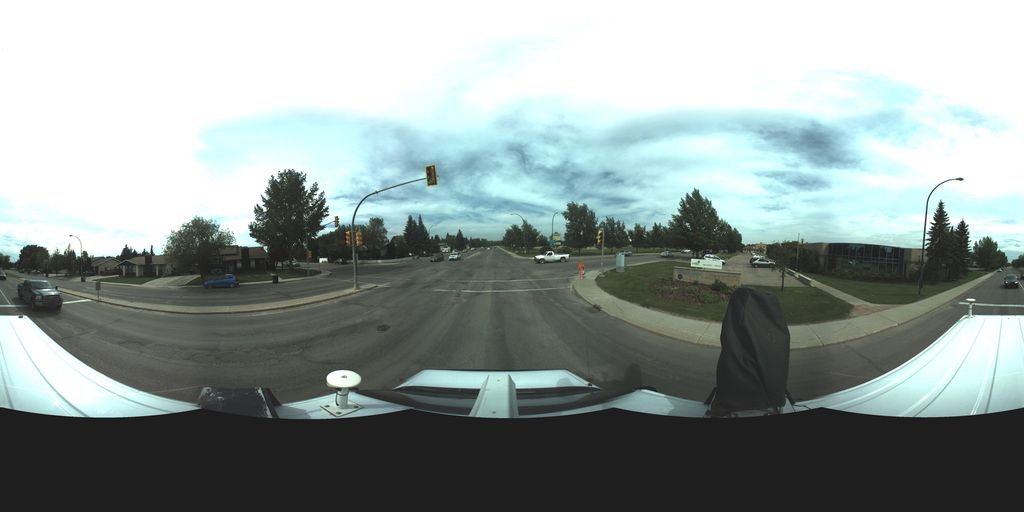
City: saskatoon